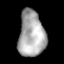
Tissue: lung
Cell type: Epithelial cells
Senescence score: 0.0882
Nuclear area (px): 1187
Mean DAPI intensity: 169.035